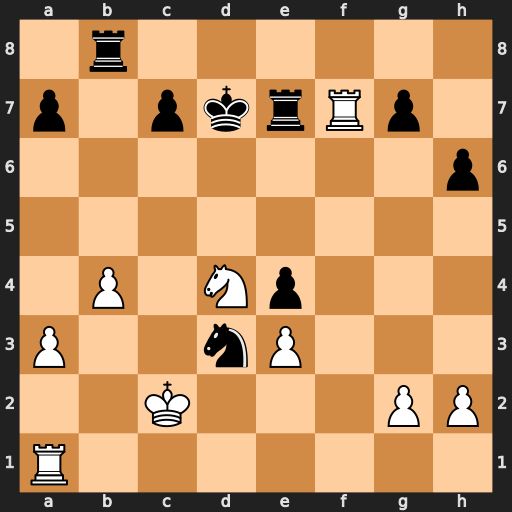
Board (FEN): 1r6/p1pkrRp1/7p/8/1P1Np3/P2nP3/2K3PP/R7
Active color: w
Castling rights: -
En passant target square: -
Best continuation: Rxe7+ Kxe7 Nc6+ Kd6 Nxb8